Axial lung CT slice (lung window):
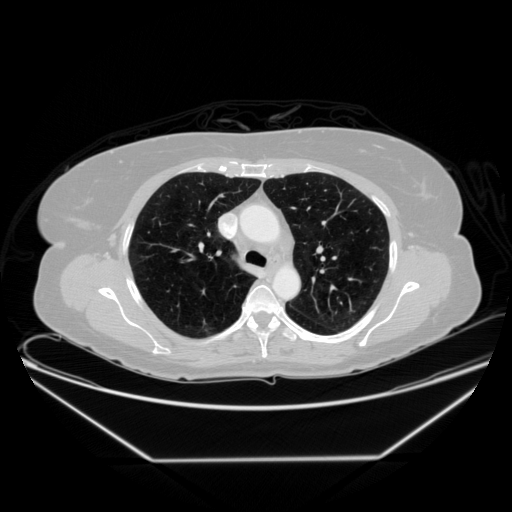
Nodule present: no